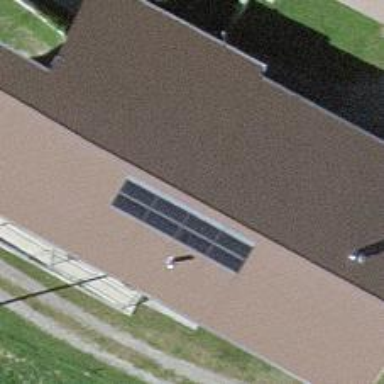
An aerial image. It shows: Solar photovoltaic panel generator.